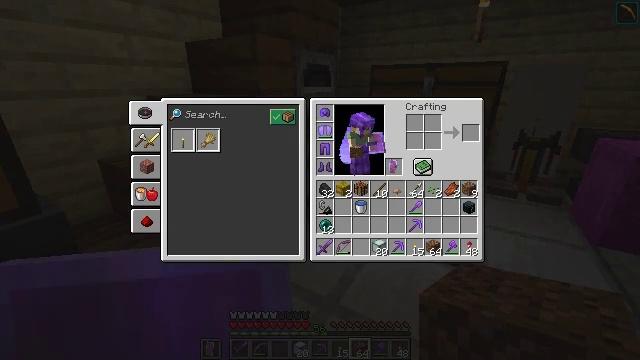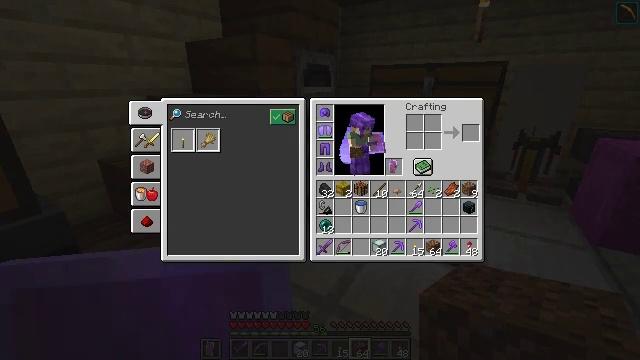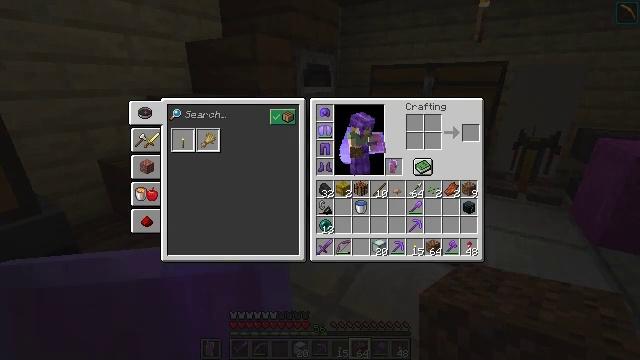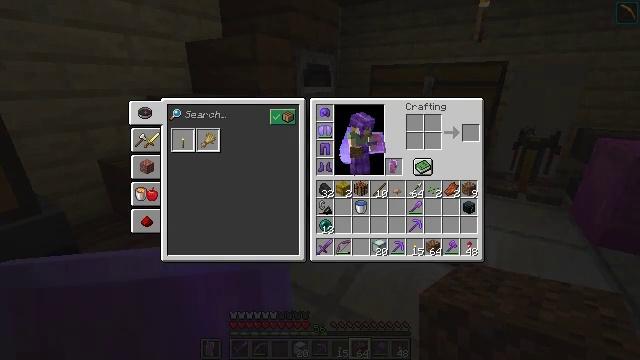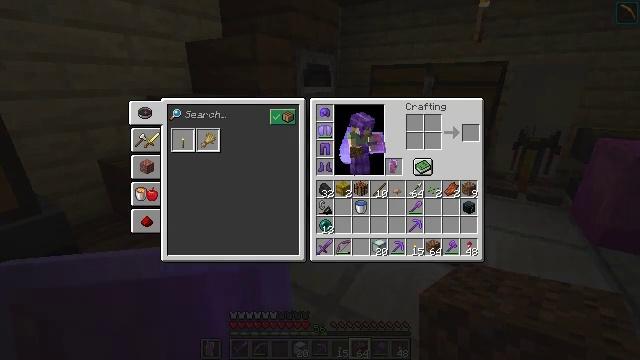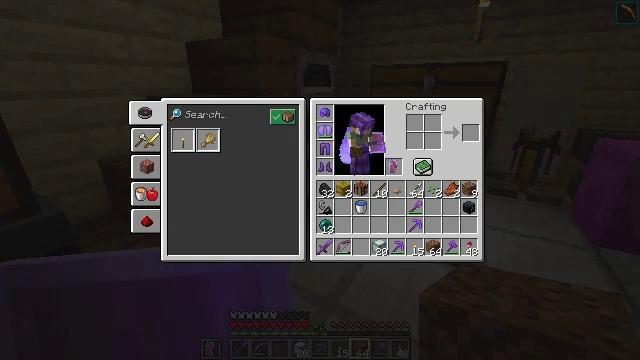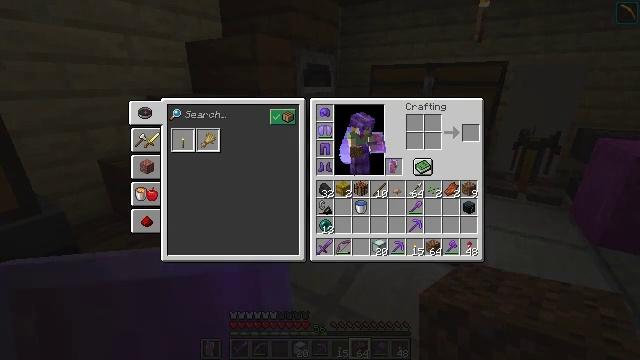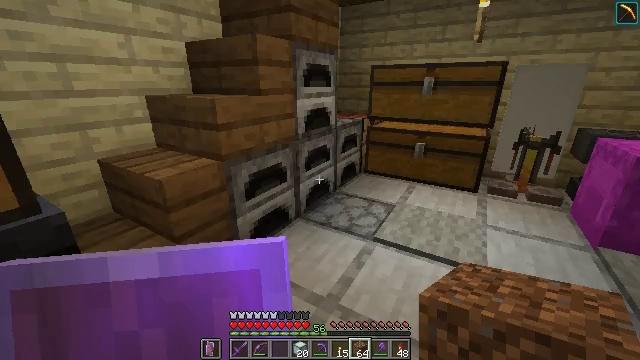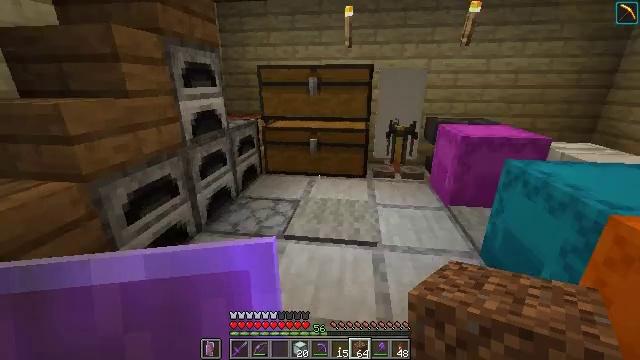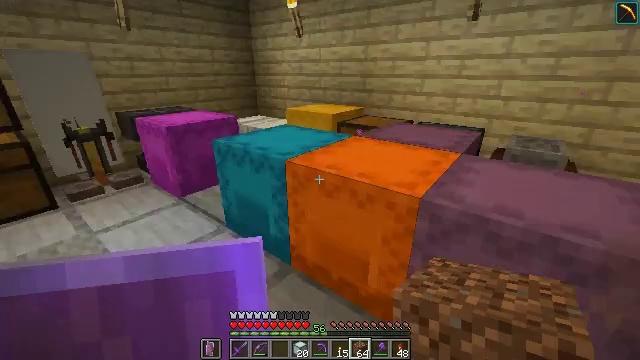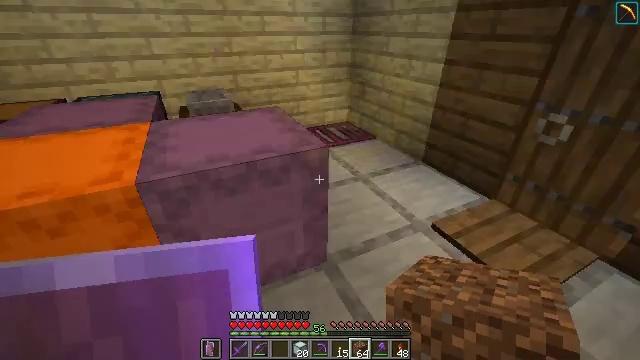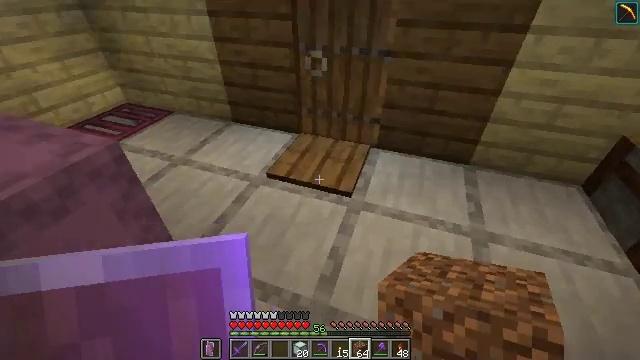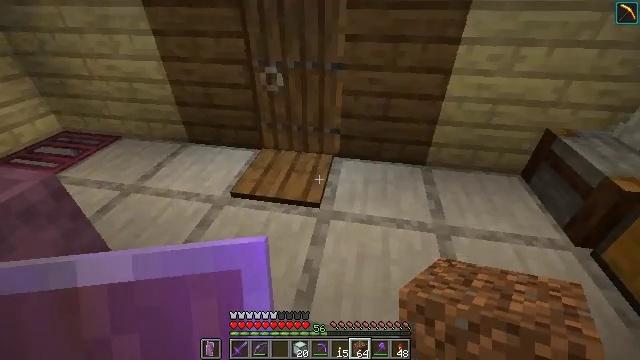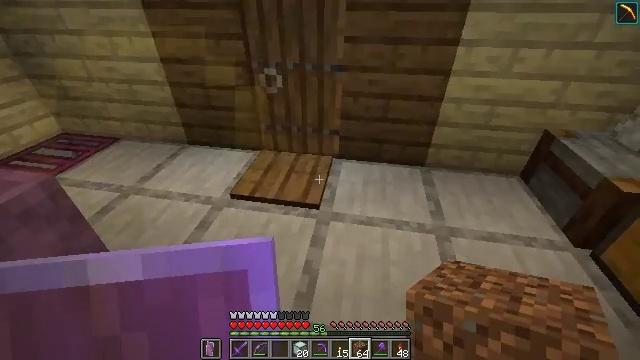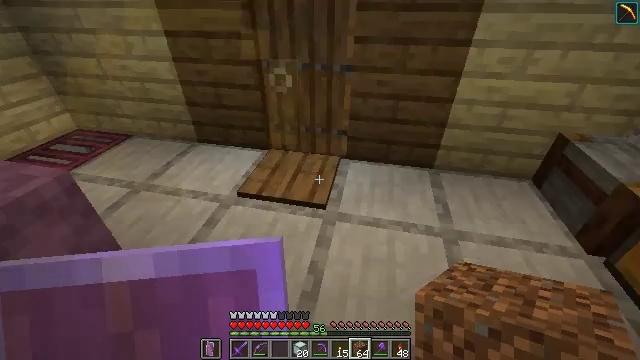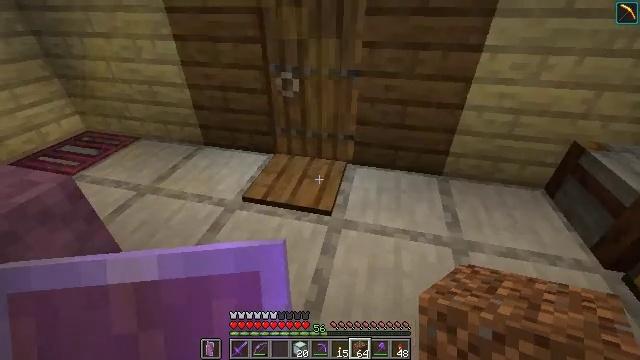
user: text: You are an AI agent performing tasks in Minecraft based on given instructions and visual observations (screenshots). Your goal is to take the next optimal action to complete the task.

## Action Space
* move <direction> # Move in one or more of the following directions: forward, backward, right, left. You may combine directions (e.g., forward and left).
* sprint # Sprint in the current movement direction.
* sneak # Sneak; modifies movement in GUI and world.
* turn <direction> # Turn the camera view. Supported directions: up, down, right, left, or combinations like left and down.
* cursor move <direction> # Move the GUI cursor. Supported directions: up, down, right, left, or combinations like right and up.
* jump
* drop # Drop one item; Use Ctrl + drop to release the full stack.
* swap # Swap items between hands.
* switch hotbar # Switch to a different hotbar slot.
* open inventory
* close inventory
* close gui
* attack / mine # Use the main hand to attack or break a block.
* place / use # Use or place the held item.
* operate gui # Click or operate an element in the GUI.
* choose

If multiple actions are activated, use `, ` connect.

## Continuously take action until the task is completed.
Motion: motion action
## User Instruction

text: Harvest the cactus plant.
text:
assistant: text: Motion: no_op
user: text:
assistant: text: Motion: no_op
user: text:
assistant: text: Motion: no_op
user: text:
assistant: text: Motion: no_op
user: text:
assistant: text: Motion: no_op
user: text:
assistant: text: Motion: no_op
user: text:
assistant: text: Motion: no_op
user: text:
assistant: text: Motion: turn right
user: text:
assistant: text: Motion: turn right and down
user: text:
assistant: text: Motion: turn right and down
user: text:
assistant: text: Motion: turn right and down
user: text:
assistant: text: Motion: turn right and up
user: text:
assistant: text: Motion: no_op
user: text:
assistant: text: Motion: turn left
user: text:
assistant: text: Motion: move forward, turn left
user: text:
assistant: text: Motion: move forward
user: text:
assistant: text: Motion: move forward, turn left
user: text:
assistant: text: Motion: move forward, turn left and up
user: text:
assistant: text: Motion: move forward, turn left and up
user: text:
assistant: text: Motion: move forward, turn left
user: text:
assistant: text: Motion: move forward, turn left
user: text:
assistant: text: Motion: move forward
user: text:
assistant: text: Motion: move forward, turn left
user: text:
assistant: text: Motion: move forward, turn left and down
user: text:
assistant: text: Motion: move forward, turn left
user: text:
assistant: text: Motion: move forward
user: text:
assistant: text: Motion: move forward
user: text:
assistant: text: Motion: move forward
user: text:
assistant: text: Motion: move forward, turn left and down
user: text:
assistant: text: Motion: move forward, turn left and down